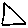
Label: triangle